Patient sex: M
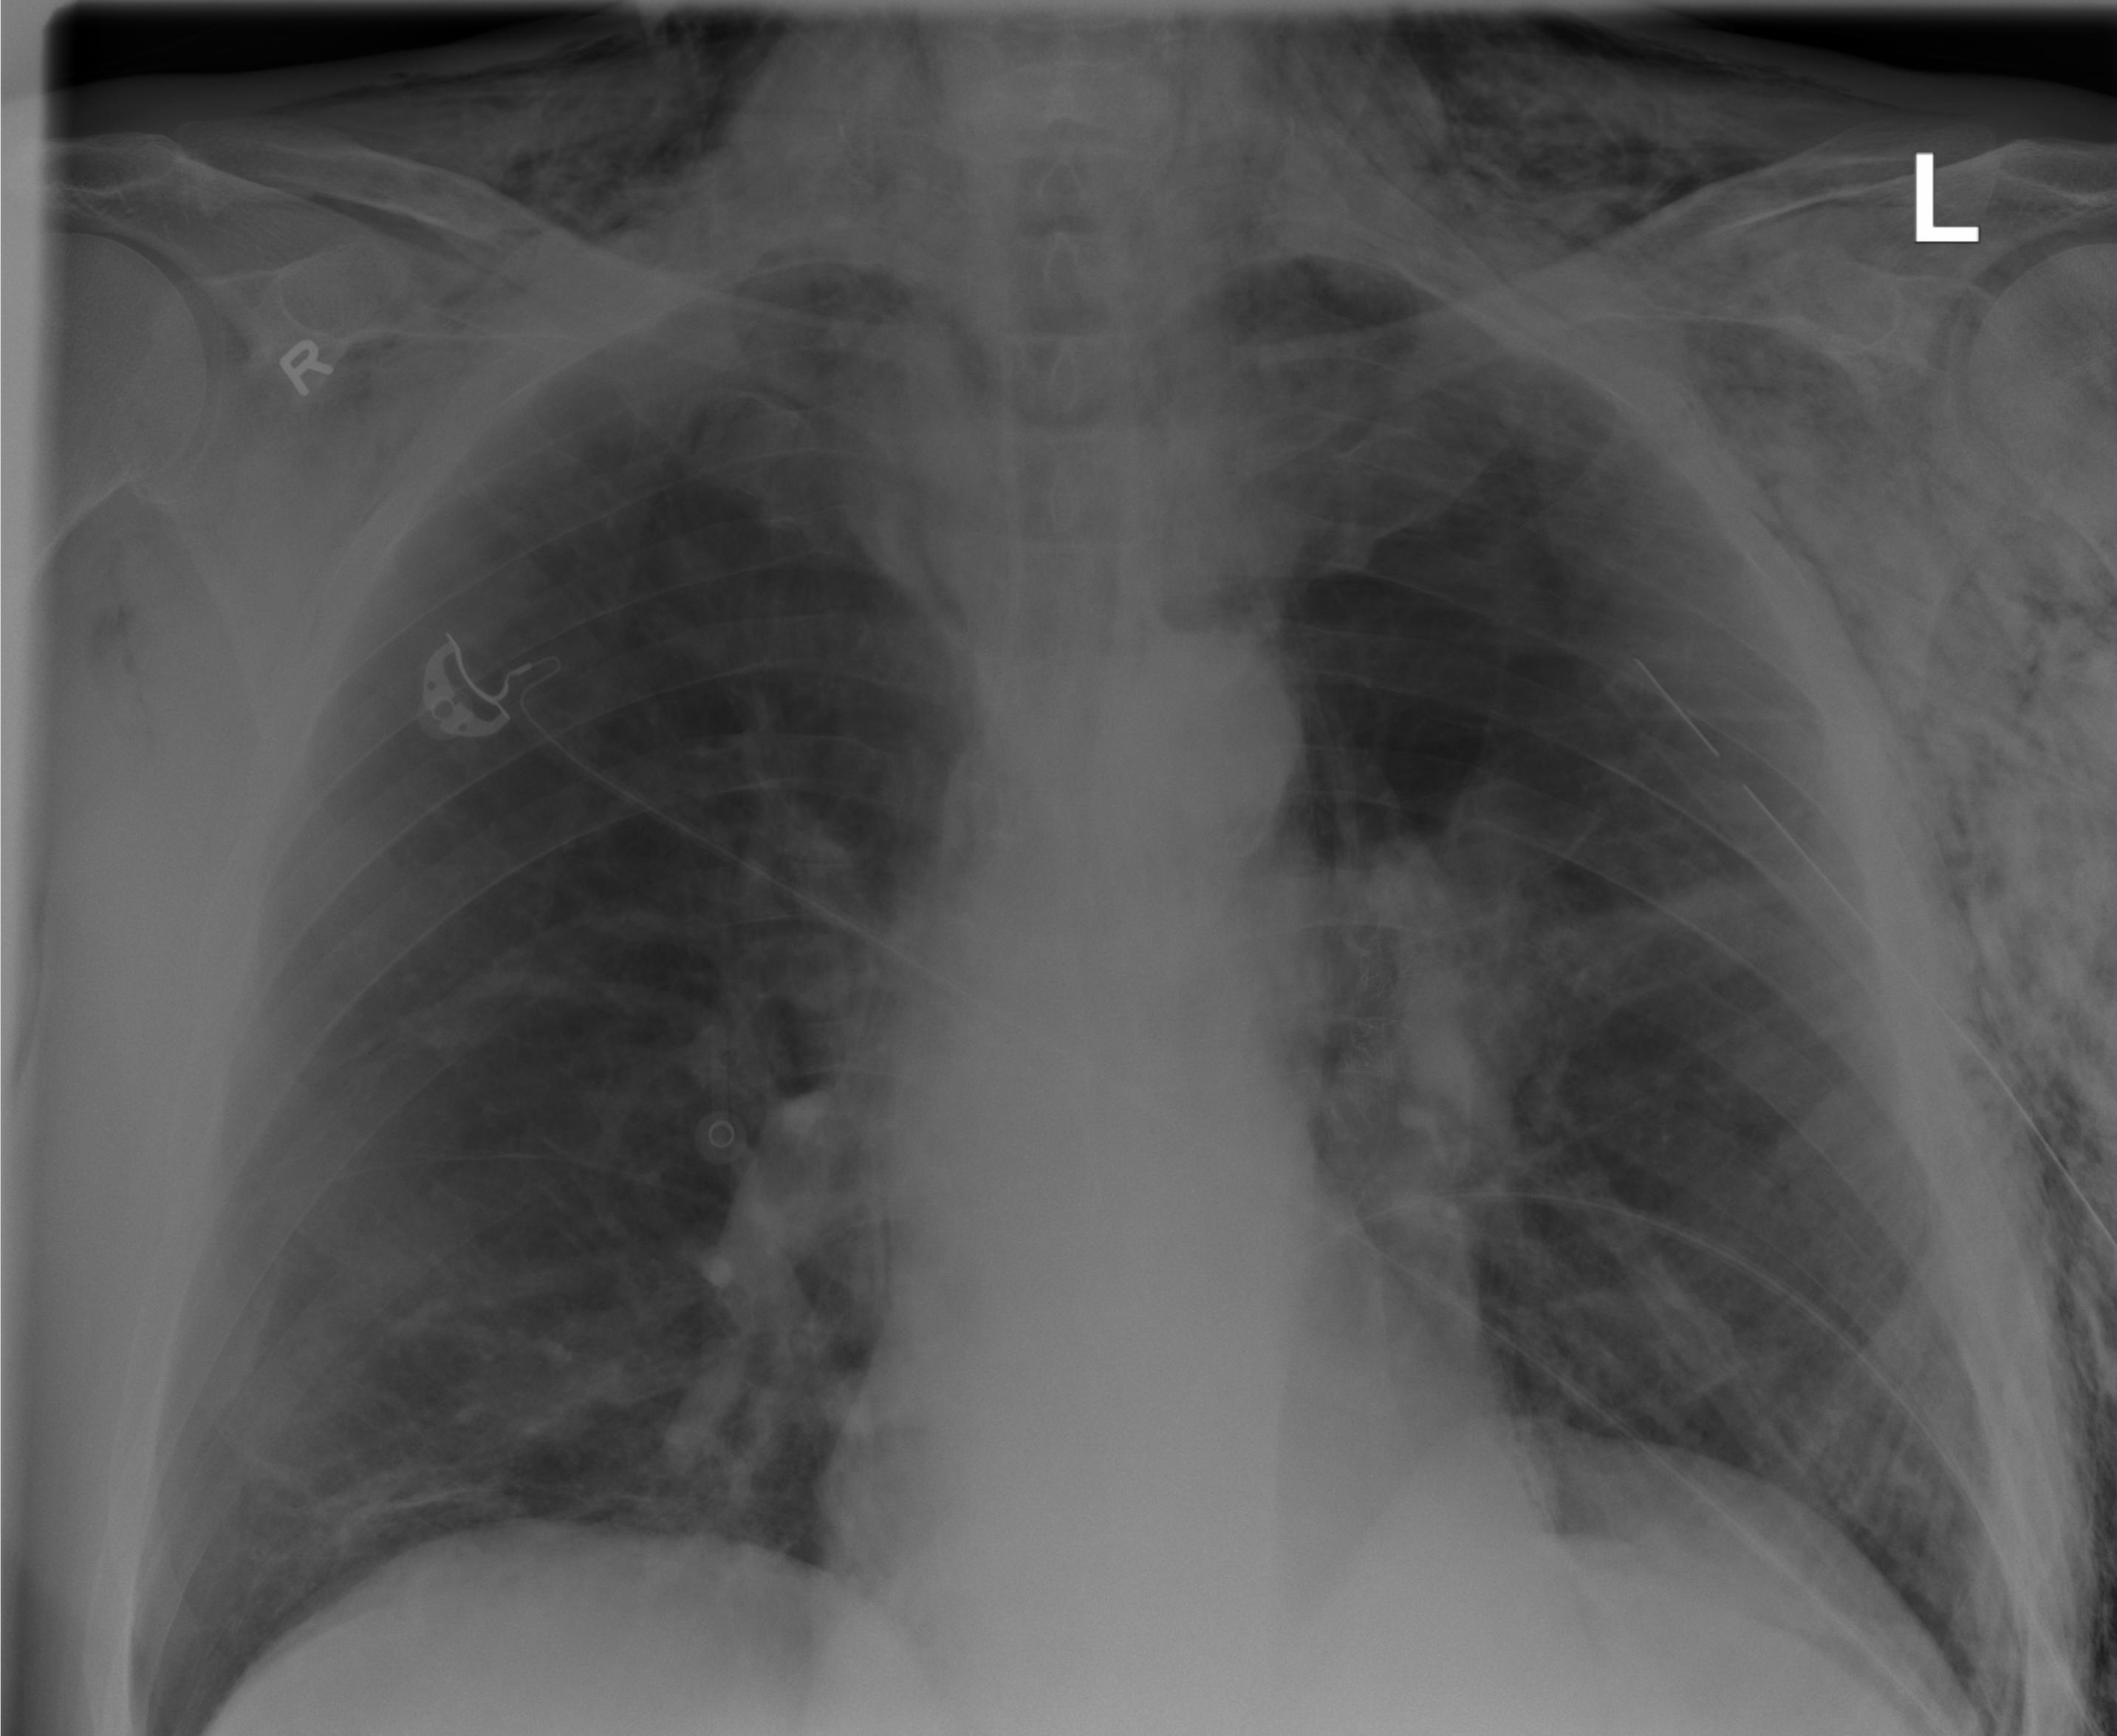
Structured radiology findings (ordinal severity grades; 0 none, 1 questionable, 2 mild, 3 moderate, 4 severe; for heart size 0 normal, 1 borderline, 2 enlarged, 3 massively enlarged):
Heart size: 0
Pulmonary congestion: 0
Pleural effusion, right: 0
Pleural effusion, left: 0
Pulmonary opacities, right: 0
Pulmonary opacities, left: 0
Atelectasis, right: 2
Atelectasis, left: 2